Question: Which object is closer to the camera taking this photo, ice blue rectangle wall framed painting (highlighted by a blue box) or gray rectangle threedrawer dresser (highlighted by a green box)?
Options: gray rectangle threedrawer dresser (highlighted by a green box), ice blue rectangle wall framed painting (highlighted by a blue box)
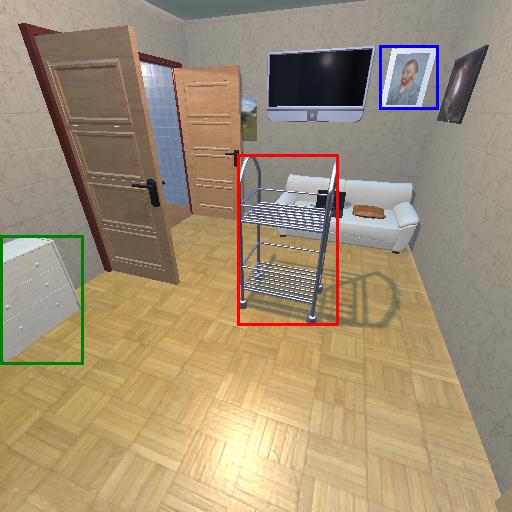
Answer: gray rectangle threedrawer dresser (highlighted by a green box)